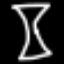
Label: hourglass